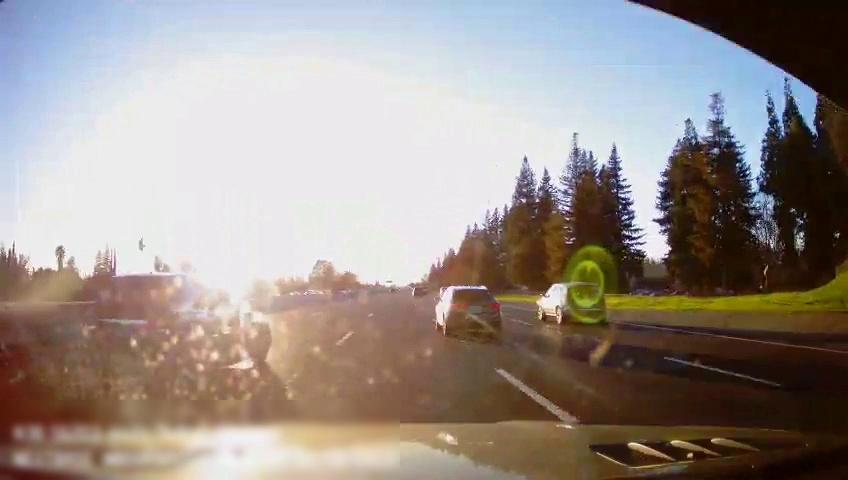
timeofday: Day
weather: Sunny
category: Drivable Space
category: Vehicles | Truck
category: Vehicles | SUV
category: Vehicles | SUV
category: Vehicles | Car
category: Vehicles | SUV
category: Lanes | Alternate Lane
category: Lanes | Current Lane
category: Lanes | Current Lane
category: Lanes | Alternate Lane
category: Lanes | Alternate Lane